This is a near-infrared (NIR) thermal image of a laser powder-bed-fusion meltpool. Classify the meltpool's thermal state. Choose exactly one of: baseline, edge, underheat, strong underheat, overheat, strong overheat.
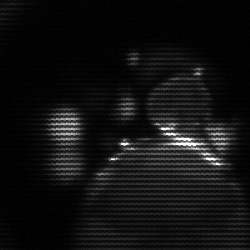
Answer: baseline